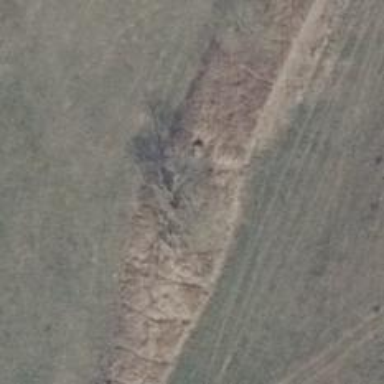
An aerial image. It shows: Single tag "natural: tree."